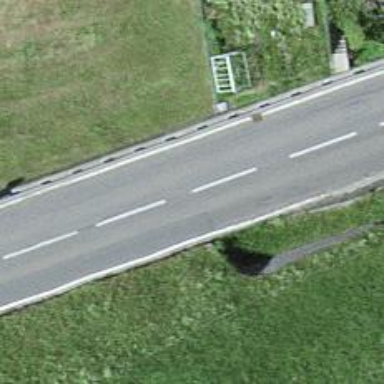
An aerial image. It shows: Primary road with asphalt surface.